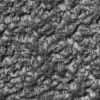
Atmospheric dust classification: not_dusty